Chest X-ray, AP view. Patient: 64 years old, sex M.
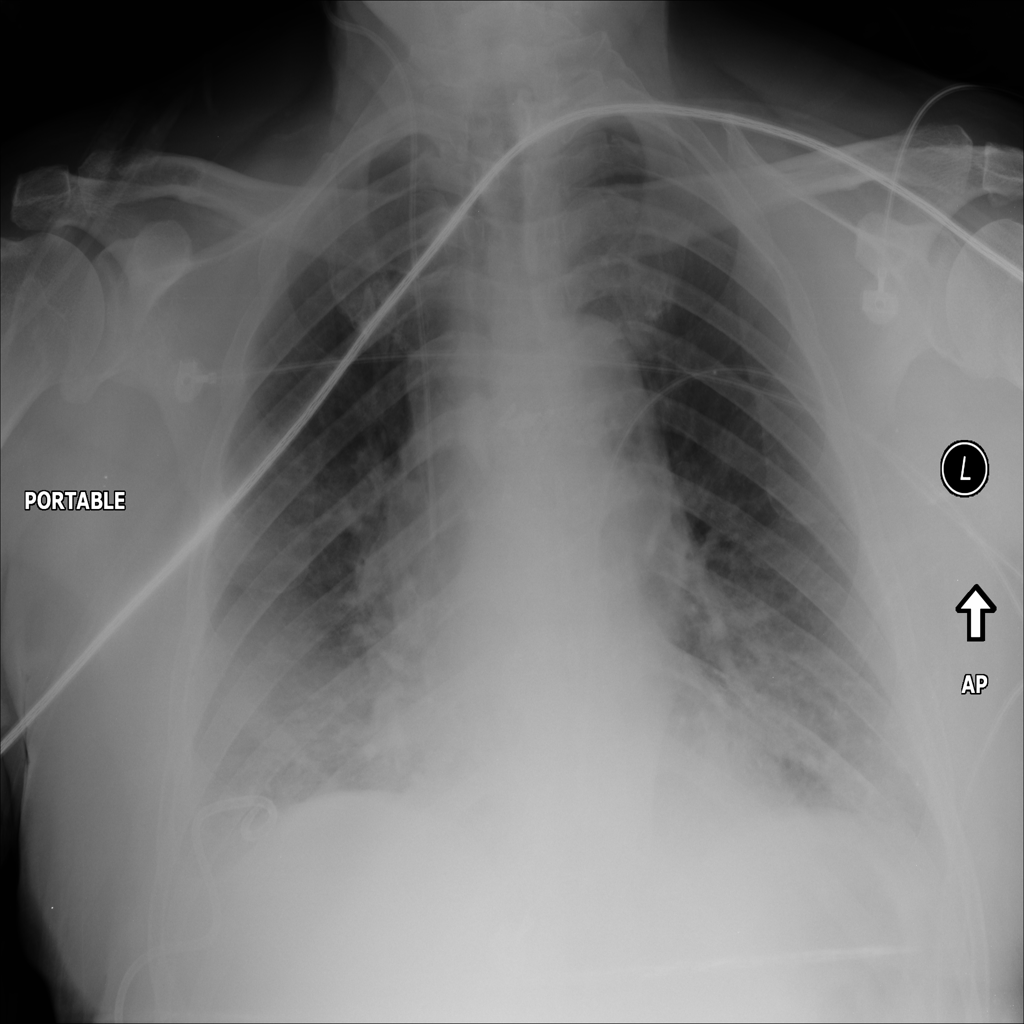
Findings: Effusion